Question: I am using embedded type of hsqldb, and i would like to use log4j for all log output. All other classes use correctly my log4j configuration. But some reason hsqldb still outputs on console!
'''
<logger name="org.hsqldb">
<level value="FATAL" />
</logger>
<root>
<priority value="error" />
<appender-ref ref="R" />
</root>
'''

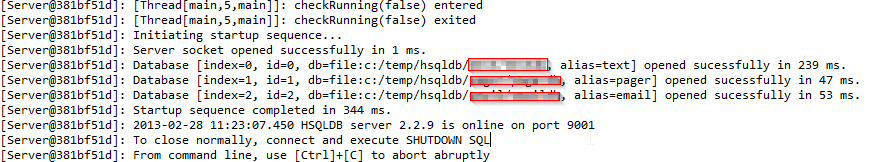
Answer: here is what i end up doing...
'''
server = new Server();
if (log.isTraceEnabled()) {
server.setSilent(false);
server.setTrace(true);
} else {
server.setLogWriter(null);
server.setSilent(true);
server.setTrace(false);
}
'''